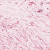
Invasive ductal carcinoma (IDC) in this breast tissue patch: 0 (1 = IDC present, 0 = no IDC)